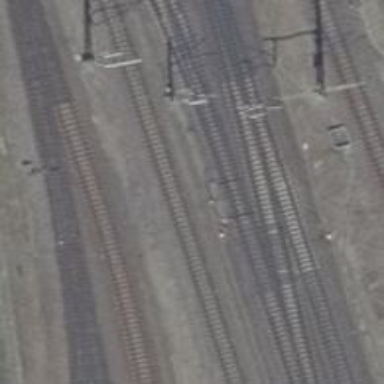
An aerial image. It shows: Railway switch with the turnout side on the left.